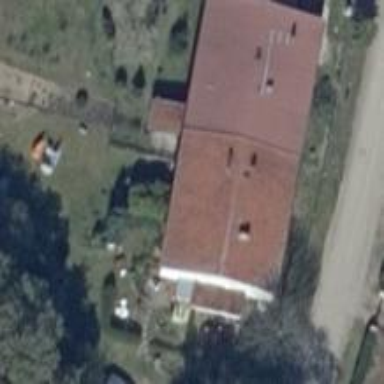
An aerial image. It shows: House with flat red roof.